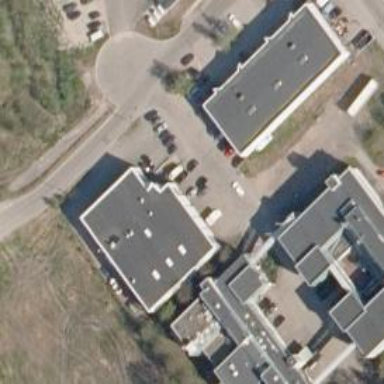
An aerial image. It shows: Industrial building.